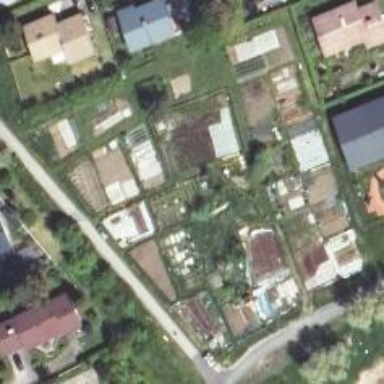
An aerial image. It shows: Allotments area.